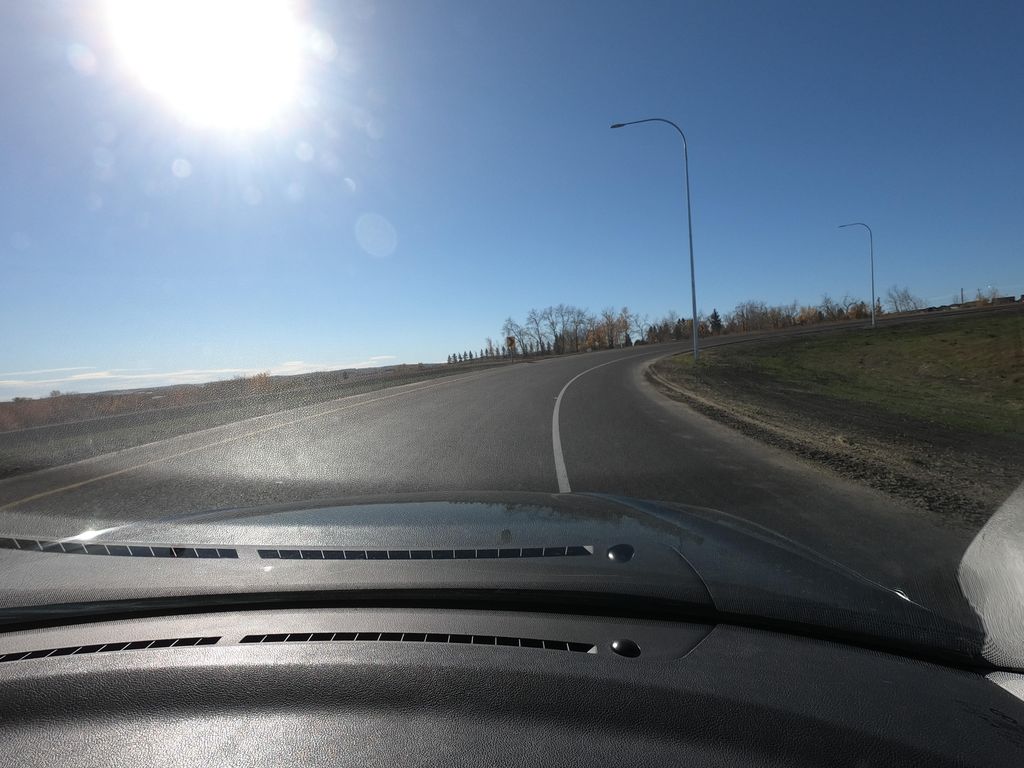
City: calgary